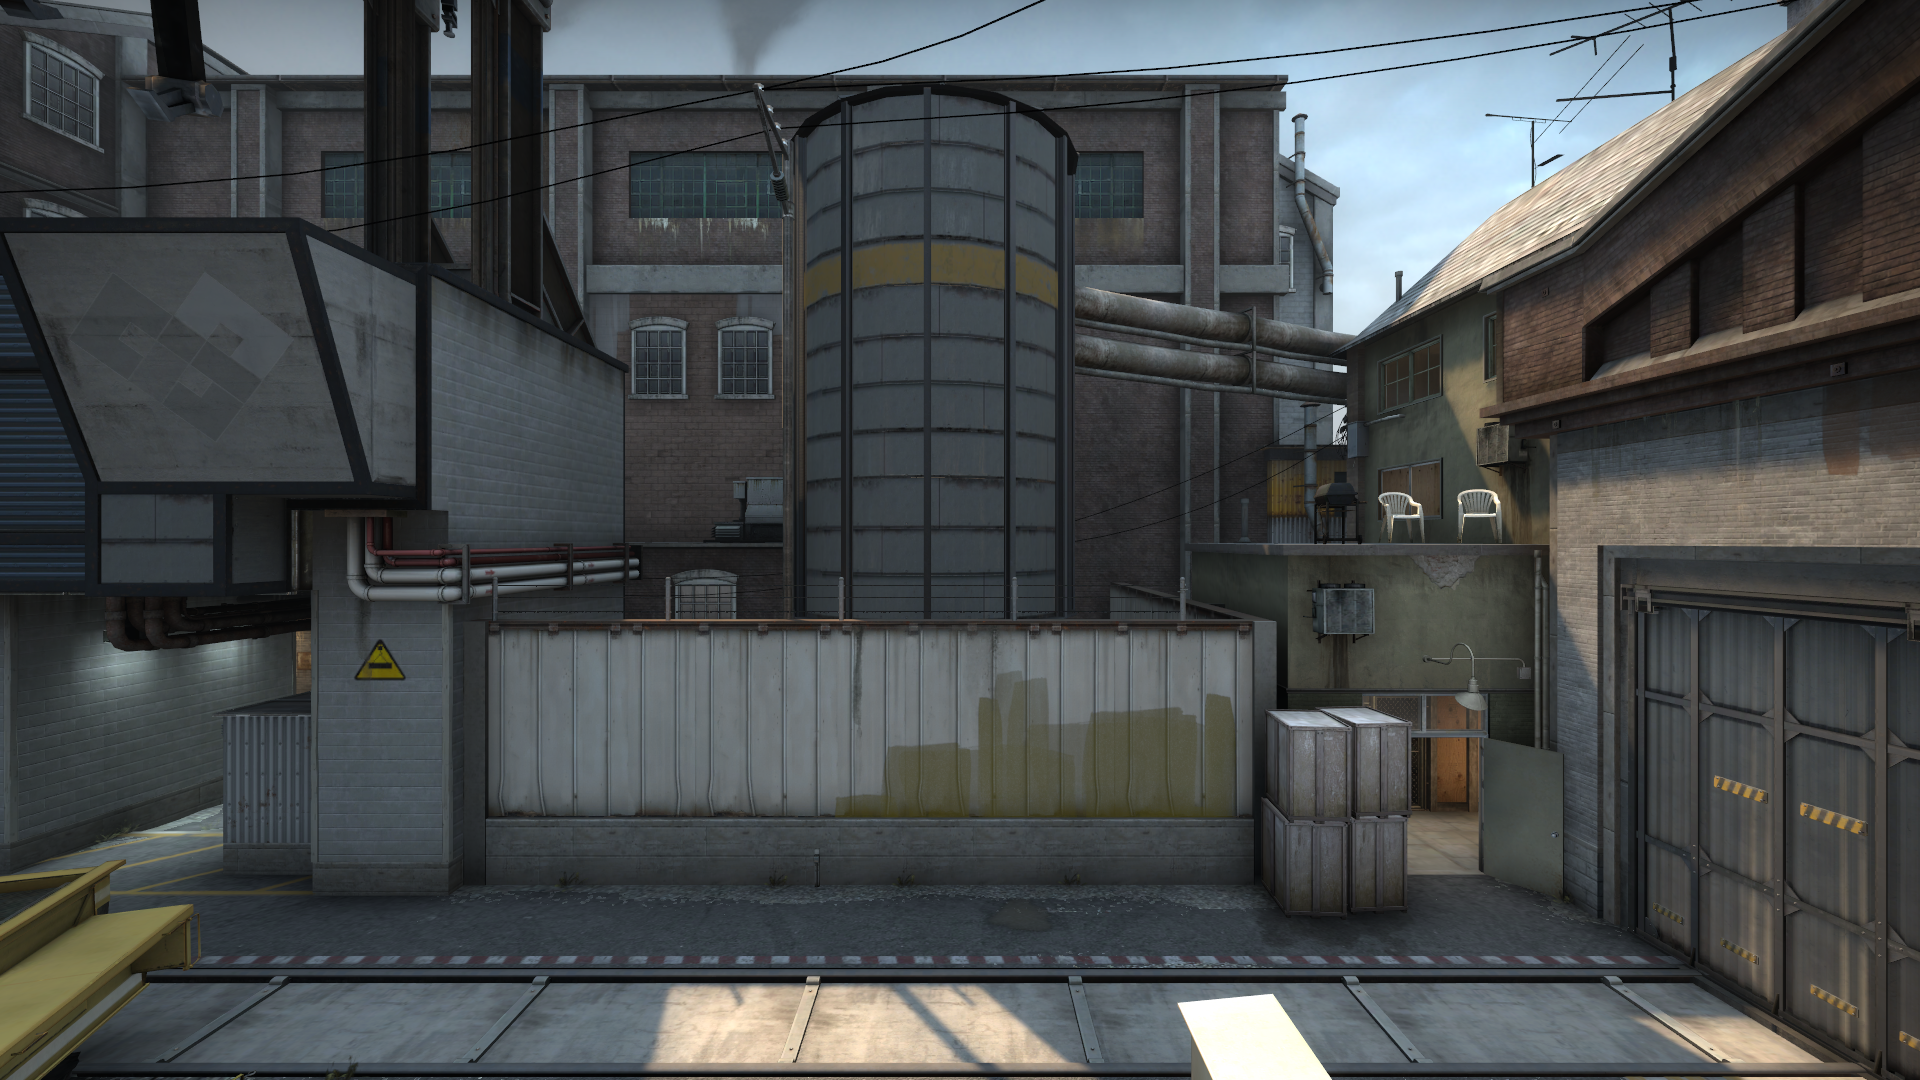
Map: de_train